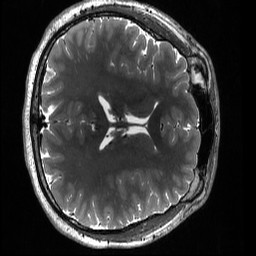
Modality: T2w
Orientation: axial
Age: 23
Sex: male